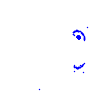
Particle: proton